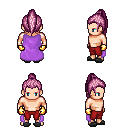
a pixel art fantasy rpg character, male body template, human, light skin, lavender cape, red pants, pink long topknot hairstyle, gold gloves, gray slippers, four views (front, back, left, right), 2x2 character sprite sheet, small pixel art, hard edges, no anti-aliasing